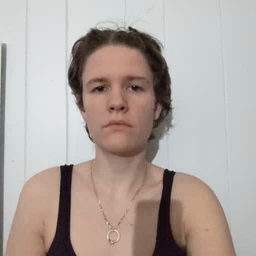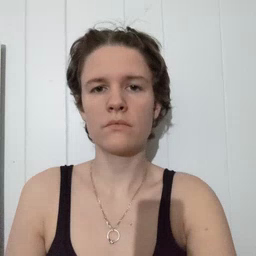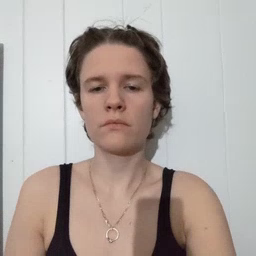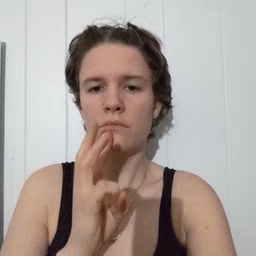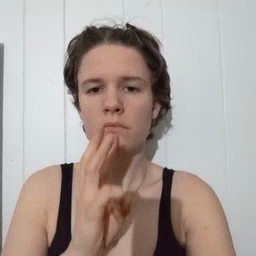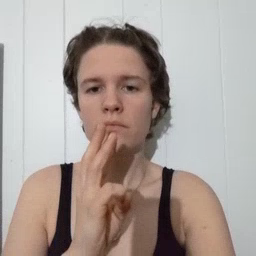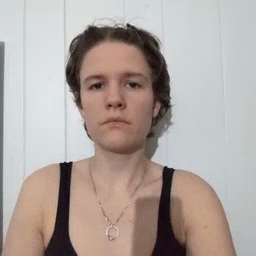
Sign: water